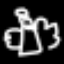
Label: angel